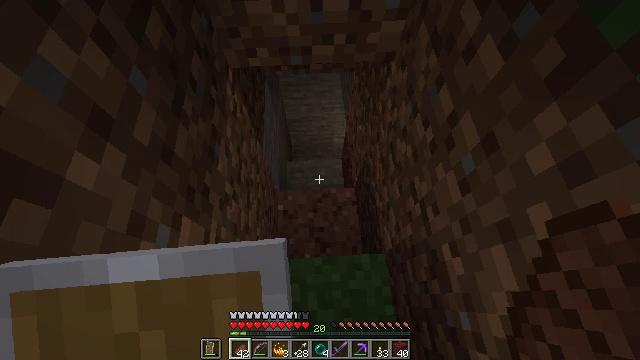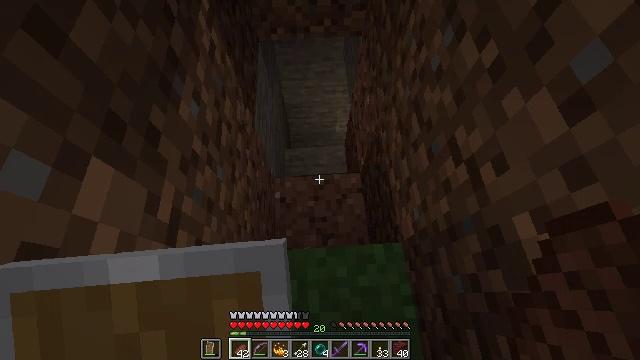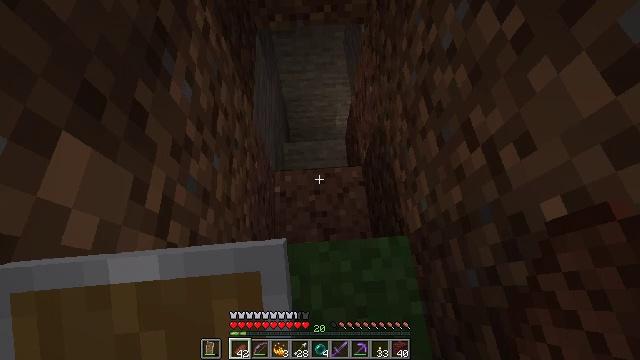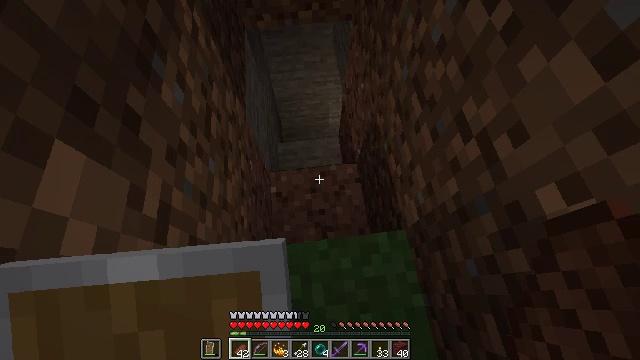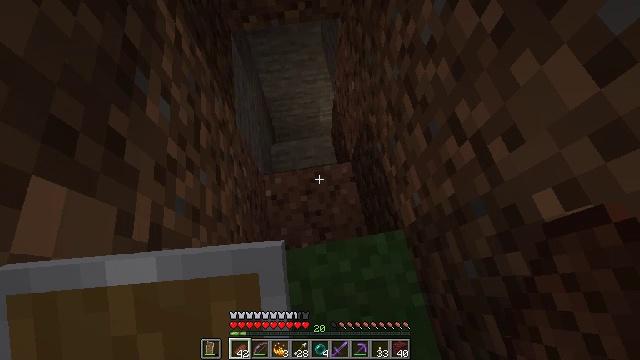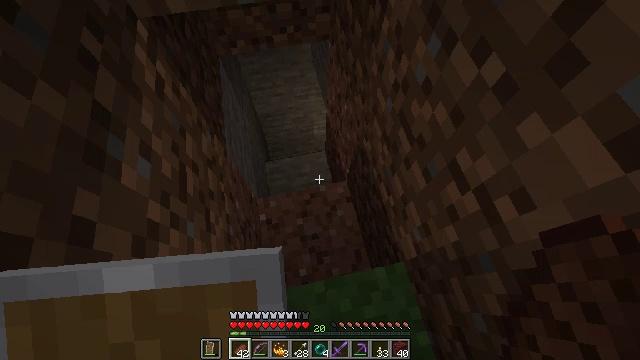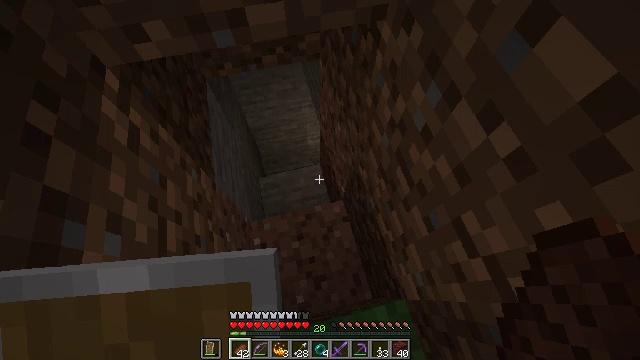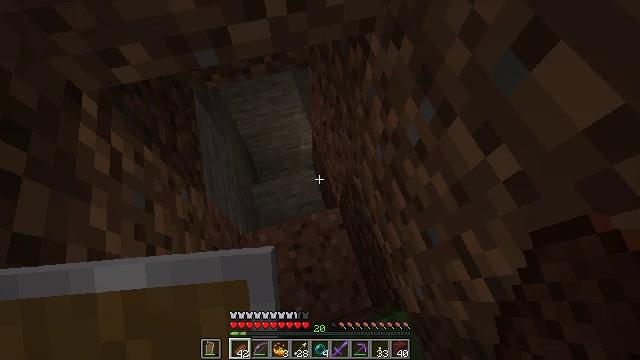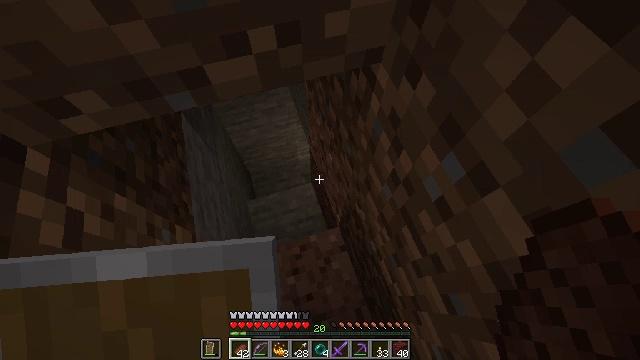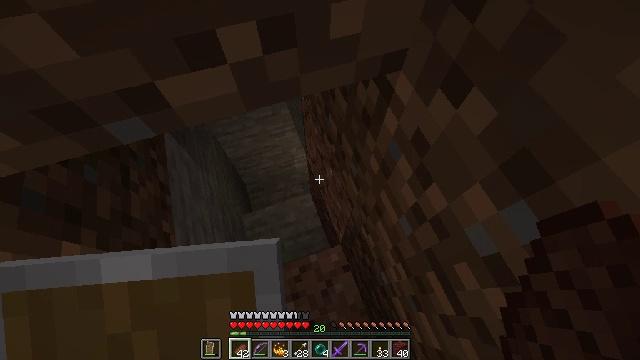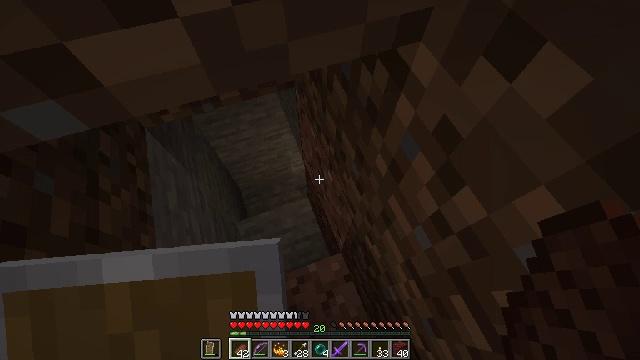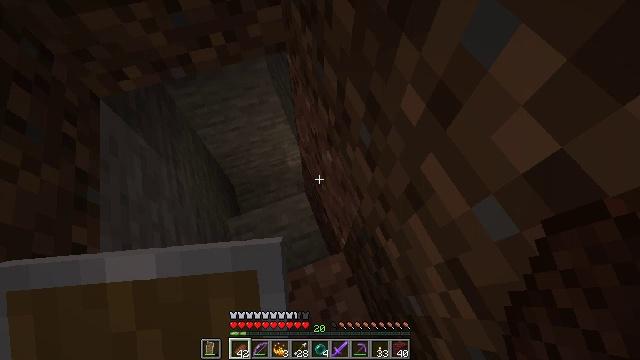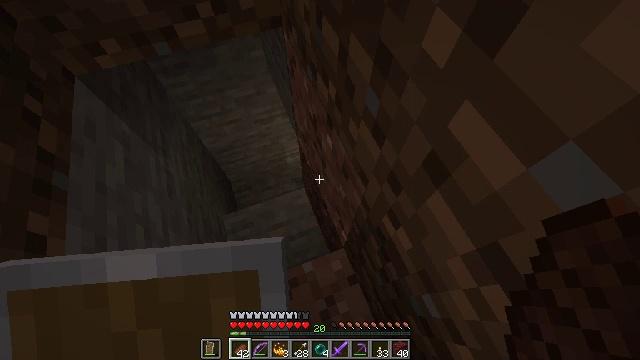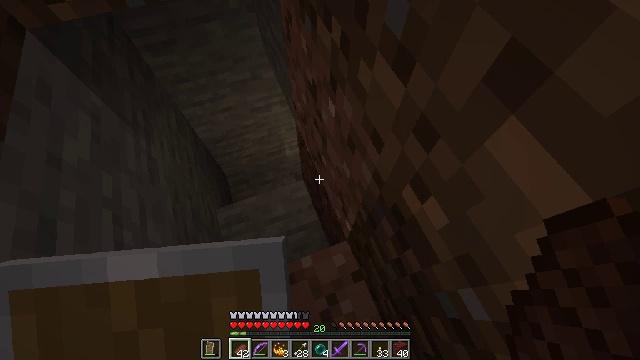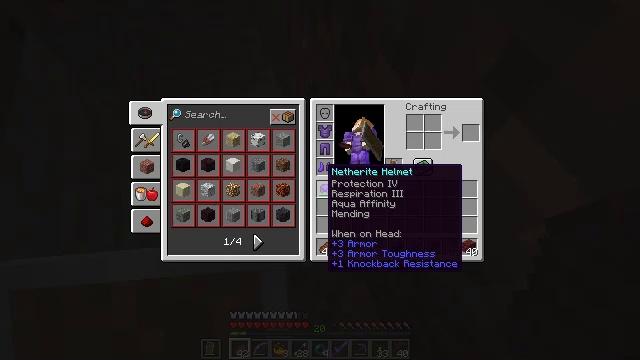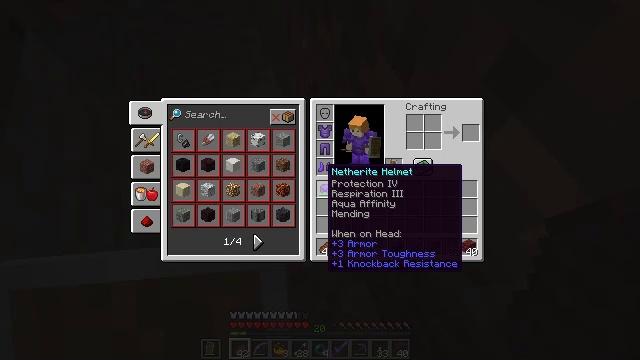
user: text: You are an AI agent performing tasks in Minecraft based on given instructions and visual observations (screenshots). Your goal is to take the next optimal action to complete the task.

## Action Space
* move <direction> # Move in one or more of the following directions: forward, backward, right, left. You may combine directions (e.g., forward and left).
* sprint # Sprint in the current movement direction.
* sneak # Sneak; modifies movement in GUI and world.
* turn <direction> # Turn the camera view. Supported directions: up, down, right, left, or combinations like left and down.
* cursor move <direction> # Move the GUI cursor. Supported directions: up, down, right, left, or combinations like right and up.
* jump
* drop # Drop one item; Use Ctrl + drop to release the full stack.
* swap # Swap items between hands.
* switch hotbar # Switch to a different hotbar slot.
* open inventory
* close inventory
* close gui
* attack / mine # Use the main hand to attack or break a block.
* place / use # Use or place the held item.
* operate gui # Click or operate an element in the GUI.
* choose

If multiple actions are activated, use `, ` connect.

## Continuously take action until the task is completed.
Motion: motion action
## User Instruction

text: Craft an ender eye in the crafting table.
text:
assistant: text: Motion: no_op
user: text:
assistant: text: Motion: no_op
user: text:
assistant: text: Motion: turn right
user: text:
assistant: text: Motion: move forward, turn right
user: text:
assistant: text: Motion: move forward, turn right and up
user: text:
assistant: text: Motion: move forward, turn right
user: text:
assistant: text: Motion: move forward, turn right
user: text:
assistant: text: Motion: move forward, turn right
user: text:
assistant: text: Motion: move forward, turn right
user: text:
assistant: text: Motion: move forward, turn right
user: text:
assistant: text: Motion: move forward
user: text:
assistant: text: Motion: no_op
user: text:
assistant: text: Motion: no_op
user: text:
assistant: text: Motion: open inventory
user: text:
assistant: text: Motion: open inventory
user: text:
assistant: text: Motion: open inventory
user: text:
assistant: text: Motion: no_op
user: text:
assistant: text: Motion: no_op
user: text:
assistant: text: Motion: no_op
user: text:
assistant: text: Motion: no_op
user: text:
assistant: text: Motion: no_op
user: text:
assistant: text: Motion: close inventory
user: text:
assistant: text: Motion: close inventory
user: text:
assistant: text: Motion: close inventory
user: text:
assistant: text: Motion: close inventory
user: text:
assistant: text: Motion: no_op
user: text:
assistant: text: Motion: no_op
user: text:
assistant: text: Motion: no_op
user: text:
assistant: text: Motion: open inventory
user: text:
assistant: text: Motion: open inventory